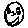
Label: smiley face